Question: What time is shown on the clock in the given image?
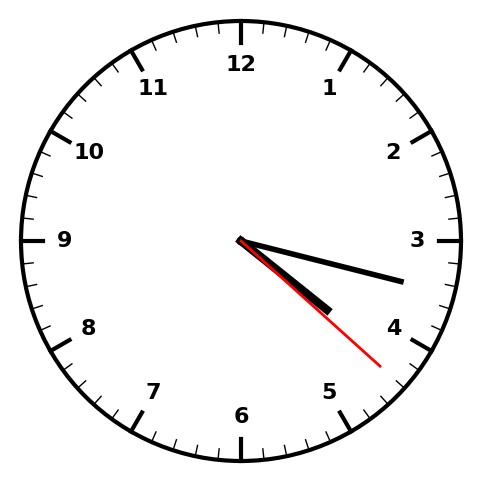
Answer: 04:17:22